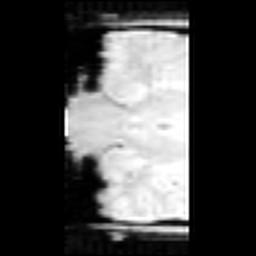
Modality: inplaneT1
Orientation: coronal
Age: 21
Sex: female